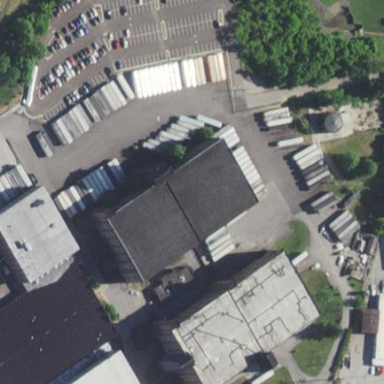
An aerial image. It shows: Part of building.